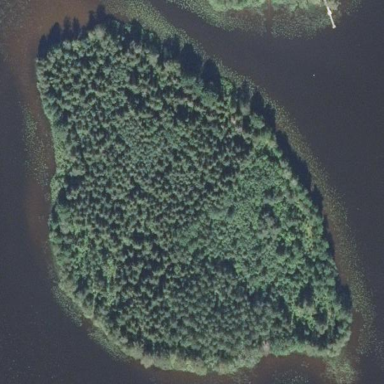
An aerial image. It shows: Island.